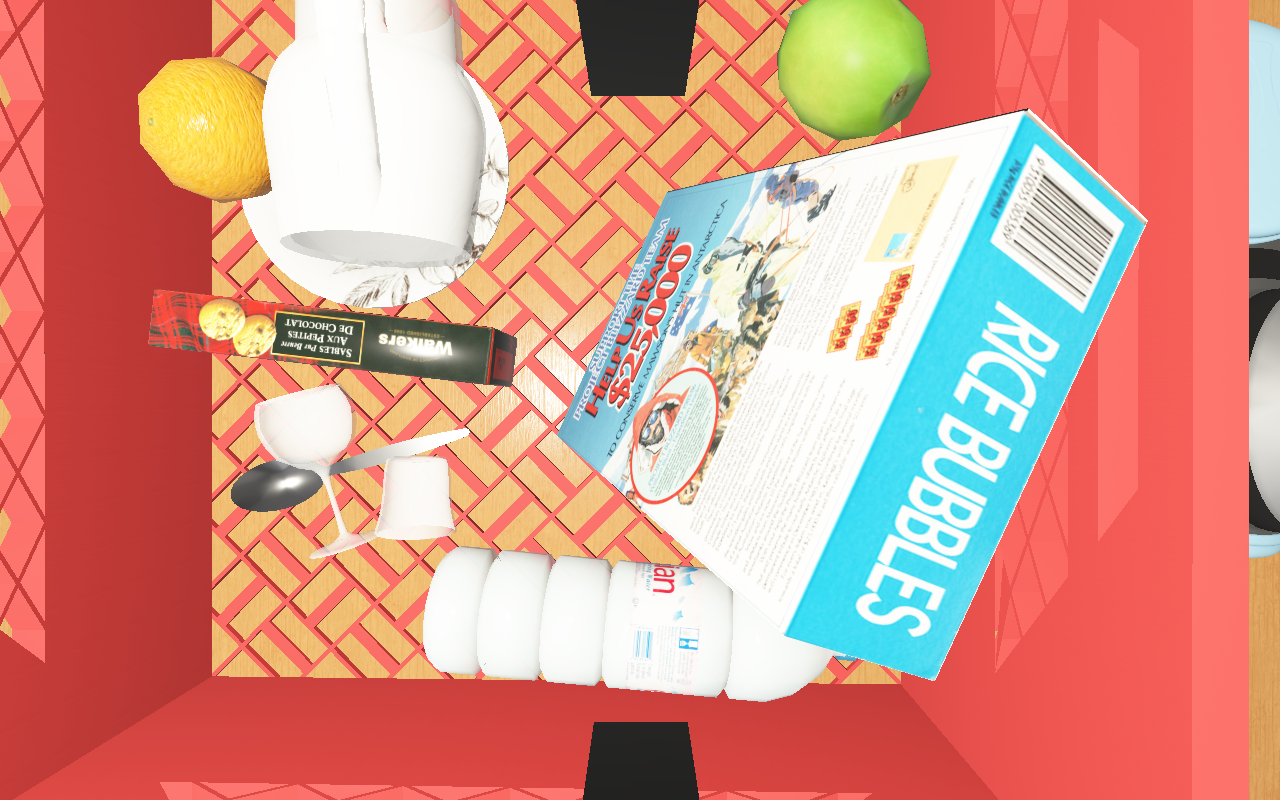
Objects in the scene:
carafe
apple
apple
orange
orange
plate
glass
cereal box
cereal box